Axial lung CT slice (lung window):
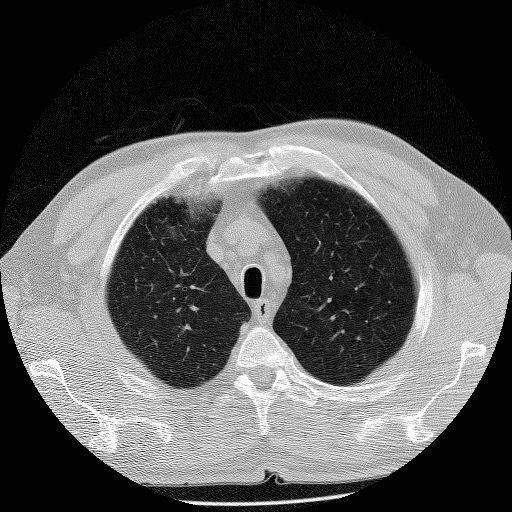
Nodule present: no